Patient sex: M
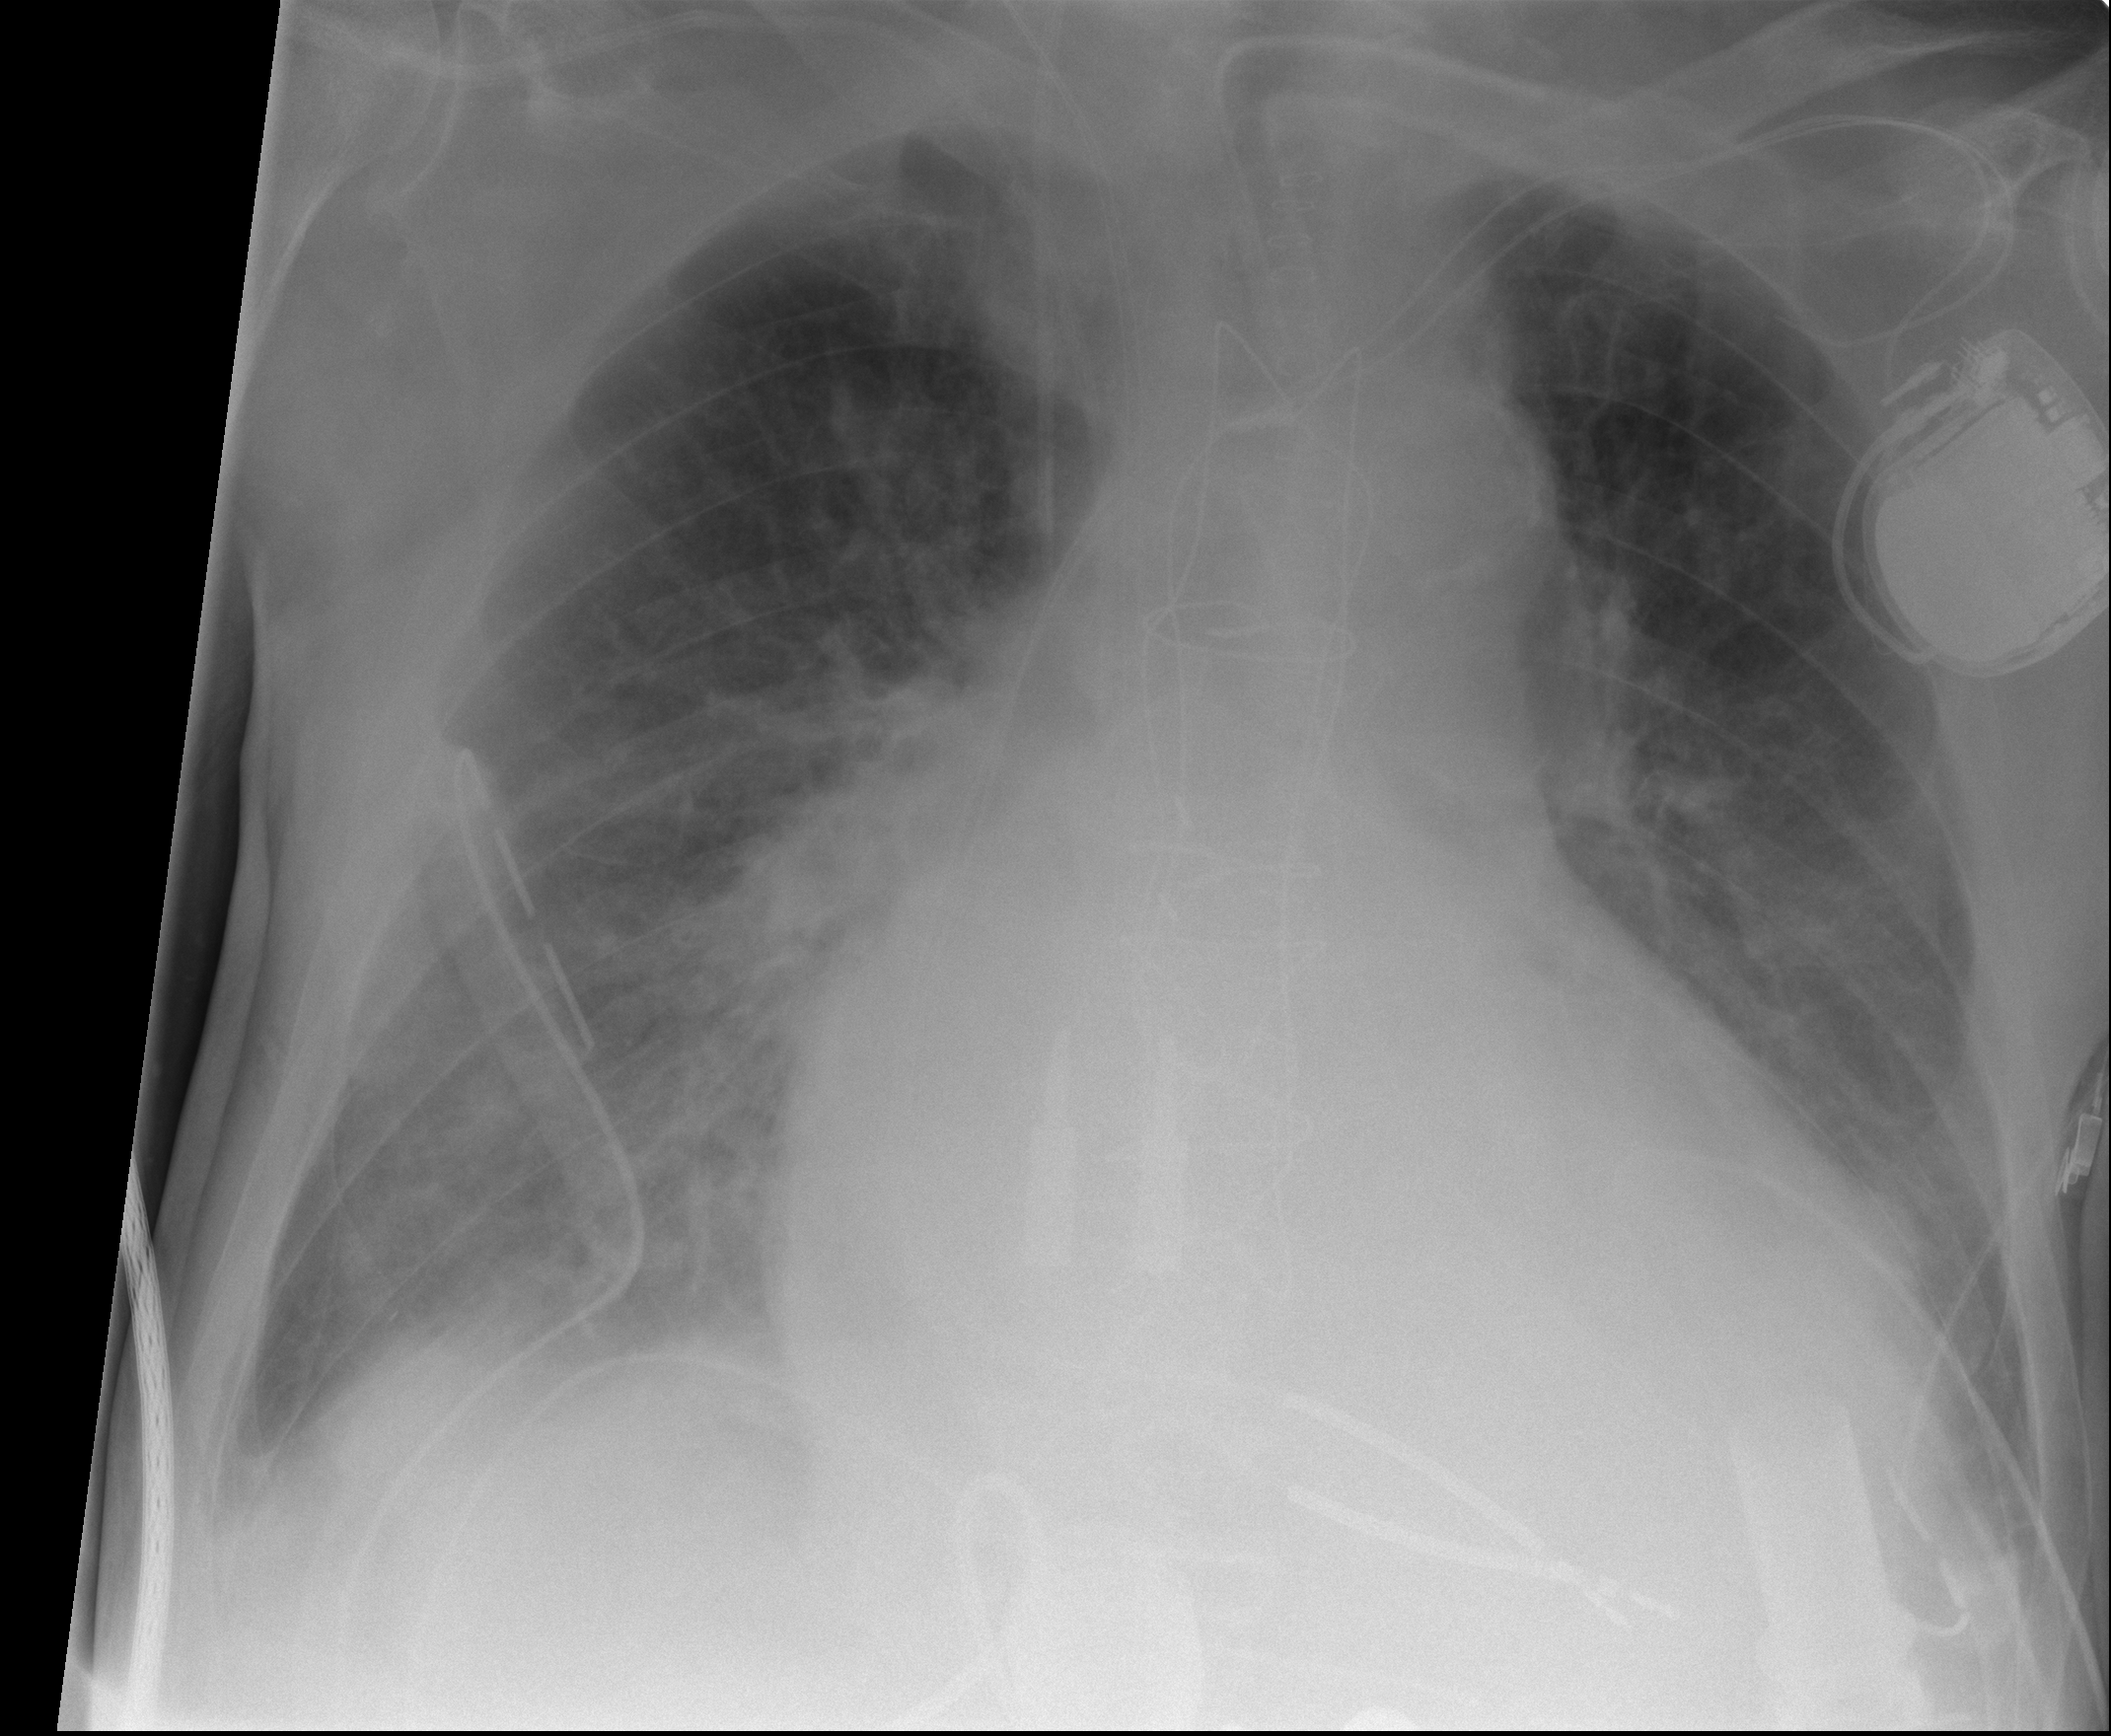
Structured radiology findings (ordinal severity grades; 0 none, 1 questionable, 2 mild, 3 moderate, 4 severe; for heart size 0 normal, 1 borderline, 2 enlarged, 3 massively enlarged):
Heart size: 2
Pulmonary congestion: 2
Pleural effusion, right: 2
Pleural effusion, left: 2
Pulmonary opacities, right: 0
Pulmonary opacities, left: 0
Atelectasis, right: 1
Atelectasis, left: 2